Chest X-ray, AP view. Patient: 73 years old, sex F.
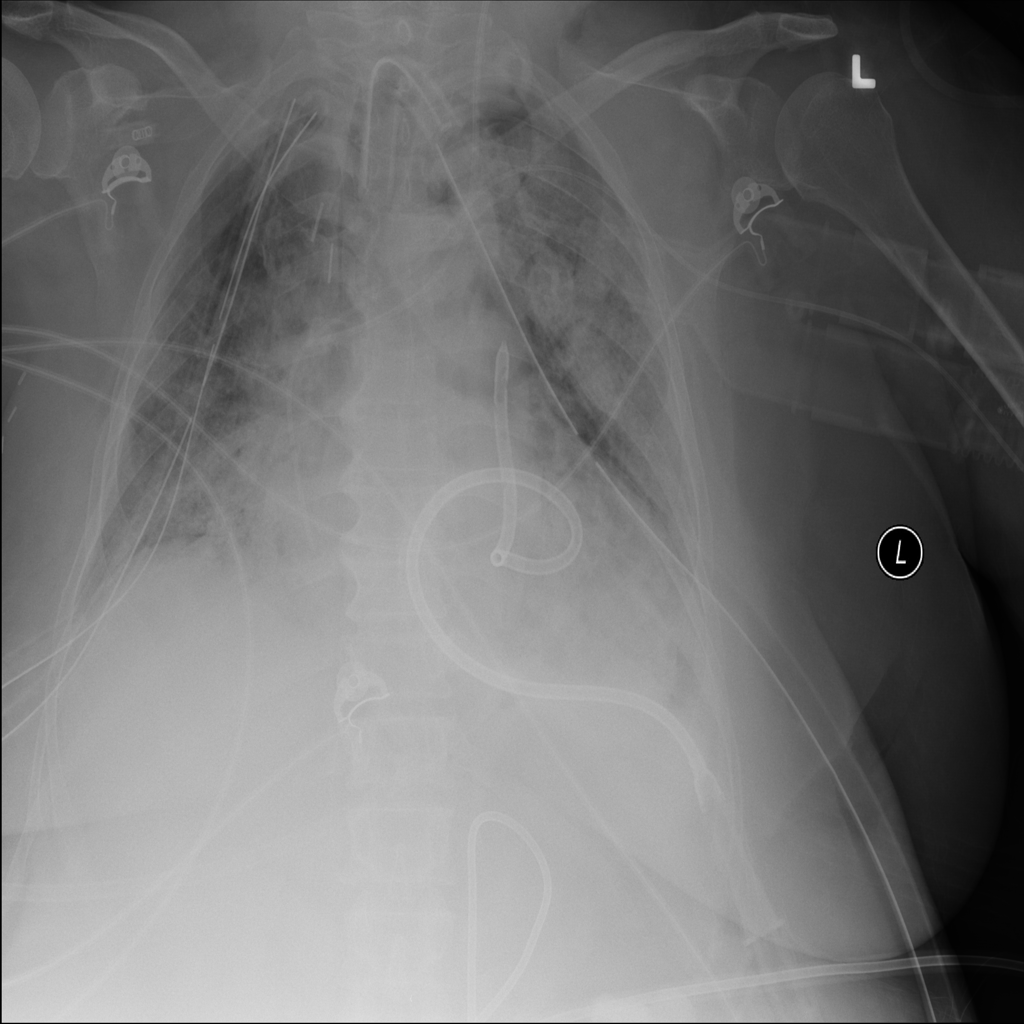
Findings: Pneumothorax